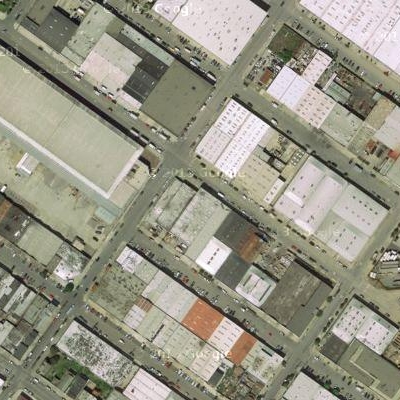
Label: Industry